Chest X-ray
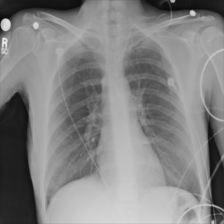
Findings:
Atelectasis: negative
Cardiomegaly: negative
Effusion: negative
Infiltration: negative
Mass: negative
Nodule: negative
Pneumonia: negative
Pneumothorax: negative
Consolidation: negative
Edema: negative
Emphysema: negative
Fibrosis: negative
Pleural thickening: negative
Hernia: negative